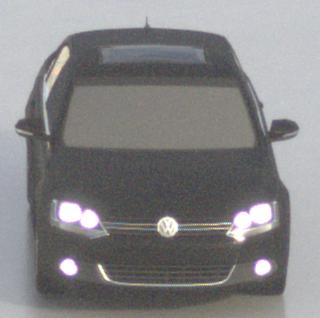
Make: VW
Model: Jetta 1.2 TSI
Detailed model: Jetta (IV)
Model produced from: 2011/01
Model produced until: 2014/08
Doors: 4
Color: black
Road condition: wet road
Daytime: morning or afternoon
Contrast: high contrast